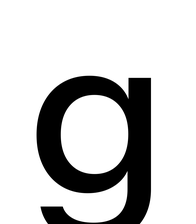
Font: InstrumentSans_Medium